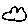
Label: cloud